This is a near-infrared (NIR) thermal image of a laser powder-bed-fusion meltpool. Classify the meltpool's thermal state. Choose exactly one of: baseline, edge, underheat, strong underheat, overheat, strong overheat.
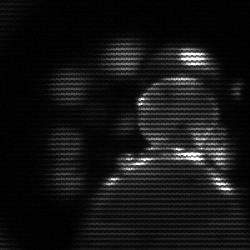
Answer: baseline